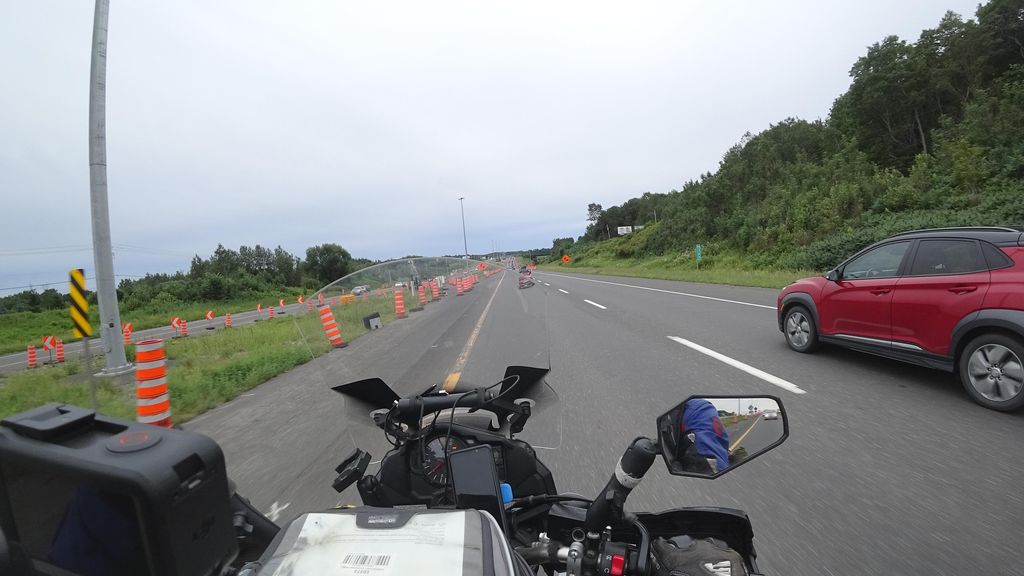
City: quebec_city